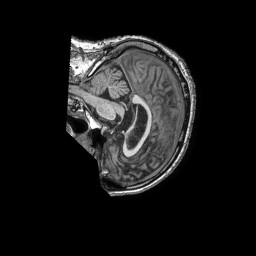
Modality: T1w
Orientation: sagittal
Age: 79
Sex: male
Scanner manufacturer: philips
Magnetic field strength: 1.5 T
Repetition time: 0.007193 s
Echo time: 0.003259 s